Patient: sex M, age 31
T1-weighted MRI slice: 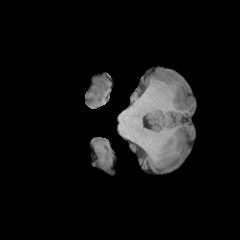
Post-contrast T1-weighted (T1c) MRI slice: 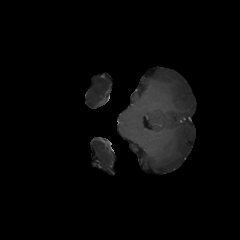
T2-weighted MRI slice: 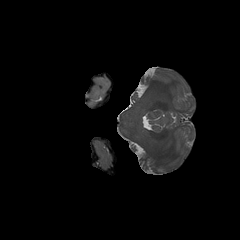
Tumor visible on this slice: yes
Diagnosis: Astrocytoma, IDH-mutant
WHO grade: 3